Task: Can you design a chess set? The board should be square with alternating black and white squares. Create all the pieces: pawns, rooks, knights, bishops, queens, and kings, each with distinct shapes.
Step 3030:
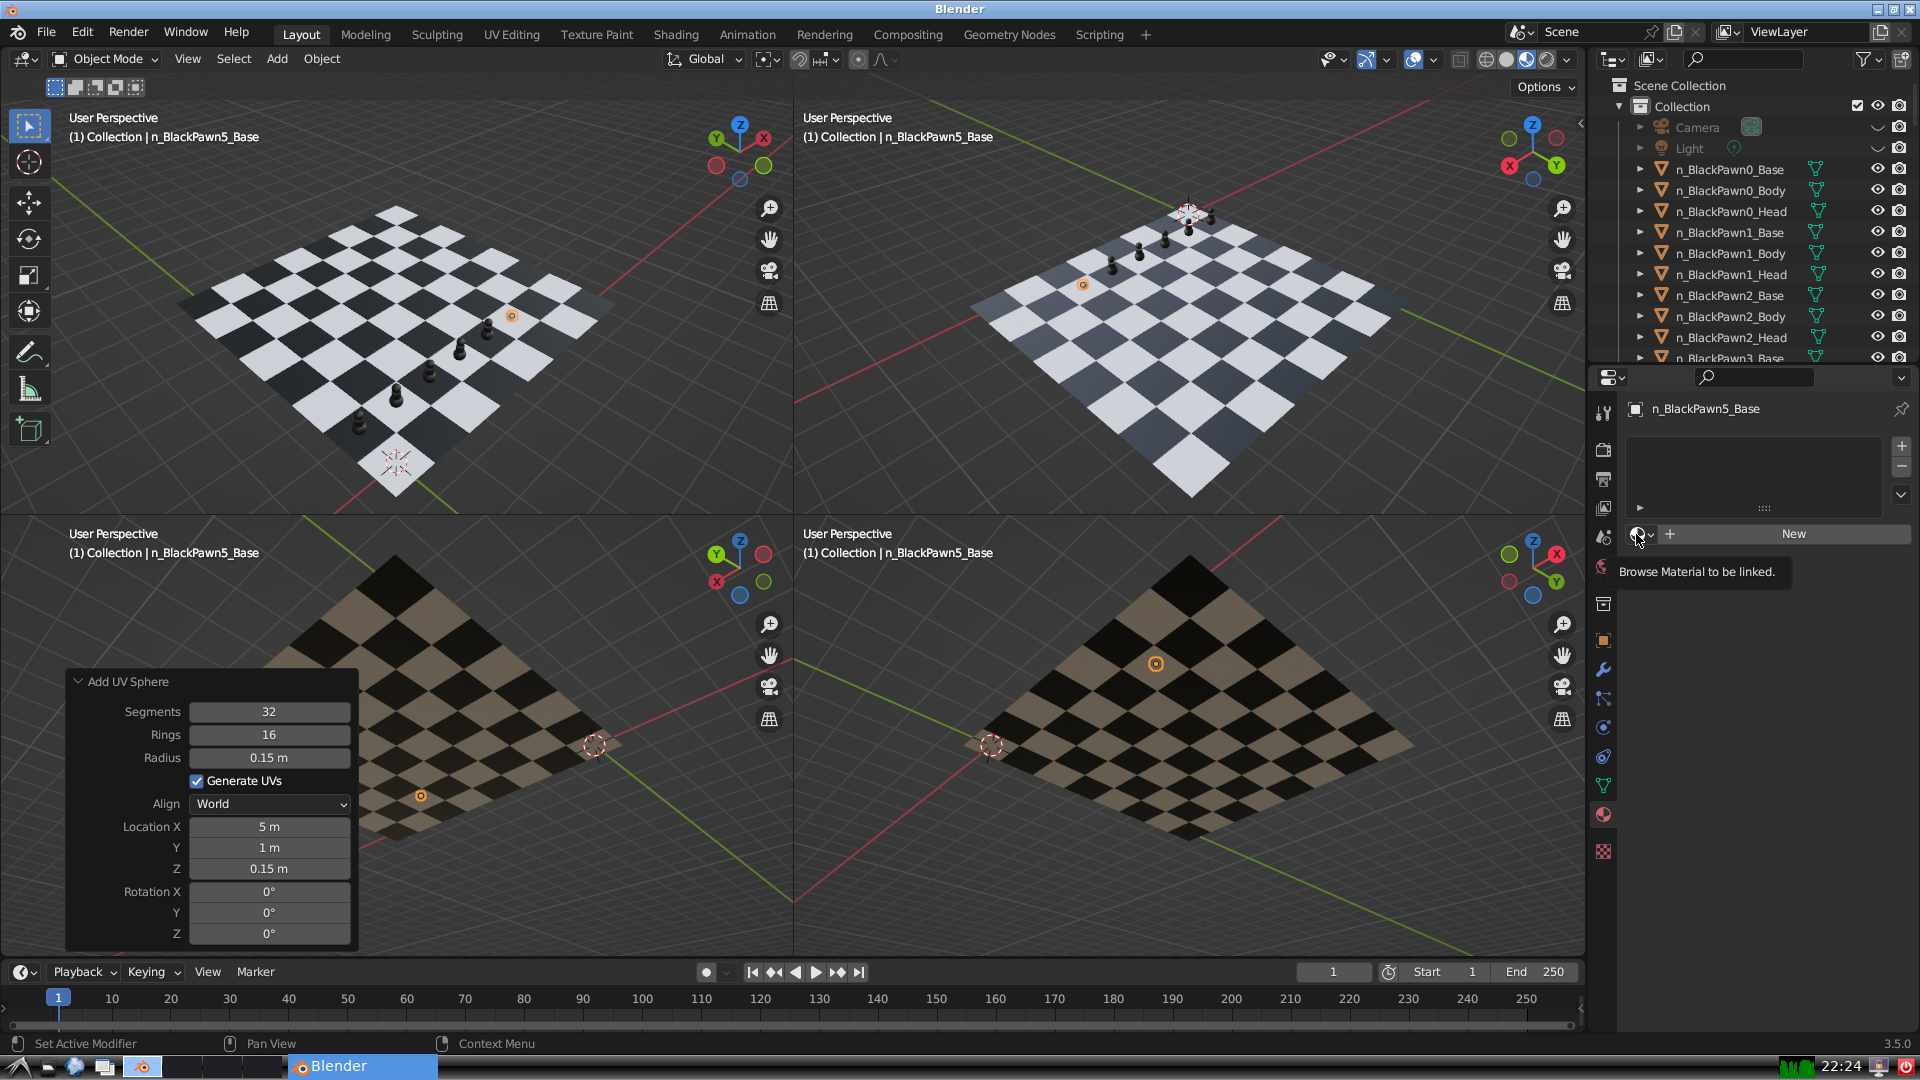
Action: click: no